Current action and preconditions to check: trajectory_clear

Your task: For each precondition in the list above, predict whether it will hold at this action.

Consider the current scene as observed from the mobile robot's camera, and analyze the predicted future states of all dynamic agents (e.g., people, animals, vehicles, or any moving entities) within the NEXT SECOND.

IMPORTANT: Only answer "very likely" if you are absolutely certain—based on strong, clear evidence—that a dynamic agent will violate the precondition in the predicted future state. Do NOT answer "very likely" for unlikely, ambiguous, or low-probability risks.

Ask yourself for each precondition: Is there a high probability, with clear and convincing evidence, that the predicted future states of any dynamic agent will interfere with the predicted future state of the currently executing action within the NEXT SECOND, causing that precondition to fail?

Assess the risk level based on these predictions. Use "likely" or "very likely" if motions create a clear risk of interference.

Use "neutral" or "improbable" if agents are nearby but their predicted paths are clearly diverging or non-conflicting.

Failure Risk Categories: "very improbable", "improbable", "neutral", "likely", "very likely"

Answer Format: Output ONLY the probability_of_failure value from these categories: "very improbable", "improbable", "neutral", "likely", "very likely"

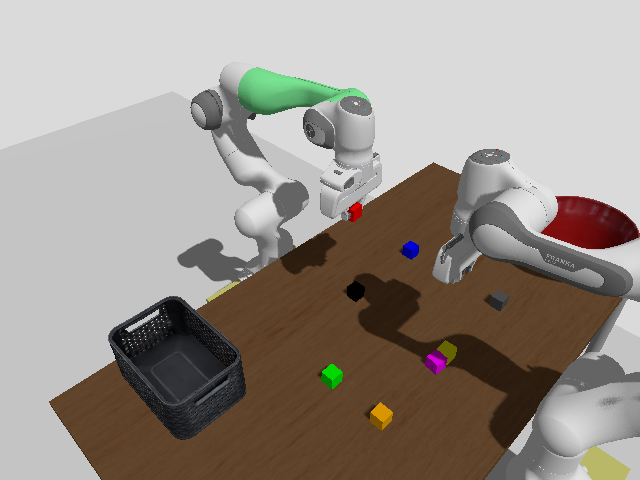

Answer: very improbable